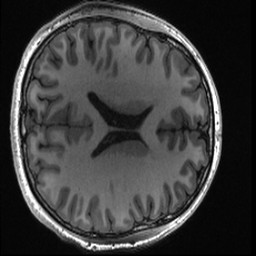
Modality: T1w
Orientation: axial
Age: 19
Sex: male